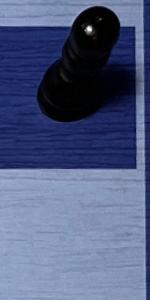
Label: Empty